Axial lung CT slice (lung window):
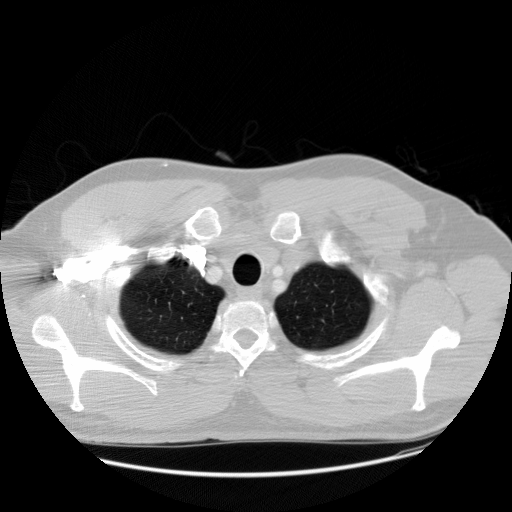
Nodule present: no